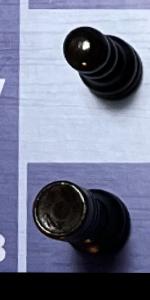
Label: Rook_Black